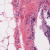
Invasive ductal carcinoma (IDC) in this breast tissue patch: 0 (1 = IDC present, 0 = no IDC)